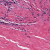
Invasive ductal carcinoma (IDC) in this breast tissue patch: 0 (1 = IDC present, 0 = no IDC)